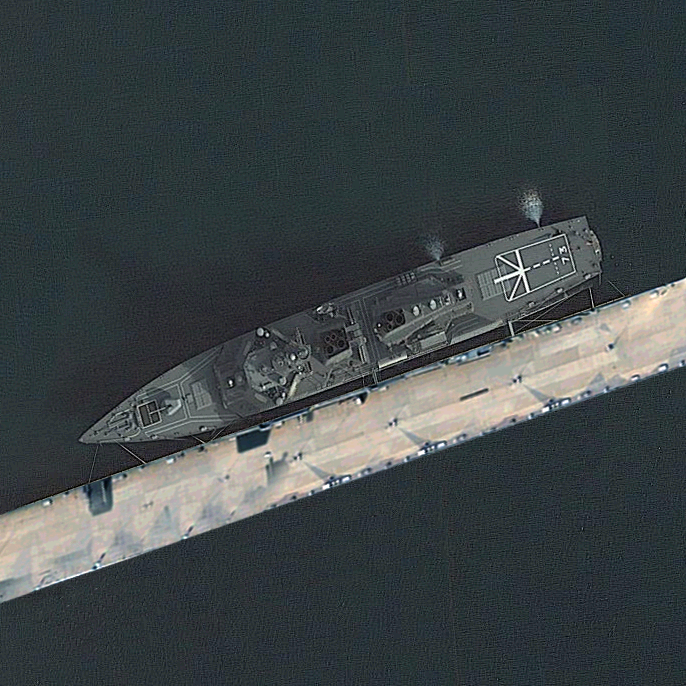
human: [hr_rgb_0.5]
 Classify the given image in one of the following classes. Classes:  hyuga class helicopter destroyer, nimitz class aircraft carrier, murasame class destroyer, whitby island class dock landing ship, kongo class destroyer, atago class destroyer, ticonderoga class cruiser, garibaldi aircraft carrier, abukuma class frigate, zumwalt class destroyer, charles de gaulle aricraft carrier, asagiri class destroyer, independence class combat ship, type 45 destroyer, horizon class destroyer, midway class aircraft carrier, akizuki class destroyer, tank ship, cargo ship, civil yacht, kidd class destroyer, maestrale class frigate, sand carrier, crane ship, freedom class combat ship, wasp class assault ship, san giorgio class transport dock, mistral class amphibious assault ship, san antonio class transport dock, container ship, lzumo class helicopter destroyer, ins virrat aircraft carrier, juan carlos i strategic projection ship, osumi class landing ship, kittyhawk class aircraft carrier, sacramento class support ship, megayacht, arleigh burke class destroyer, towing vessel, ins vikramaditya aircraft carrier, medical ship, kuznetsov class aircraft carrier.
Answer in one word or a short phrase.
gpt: Kongo class destroyer